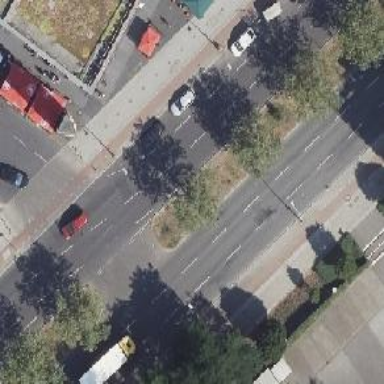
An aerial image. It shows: Secondary road with asphalt surface. It is dual carriageway with track for cyclists on the right side. There is parking lane on the right side with asphalt surface.